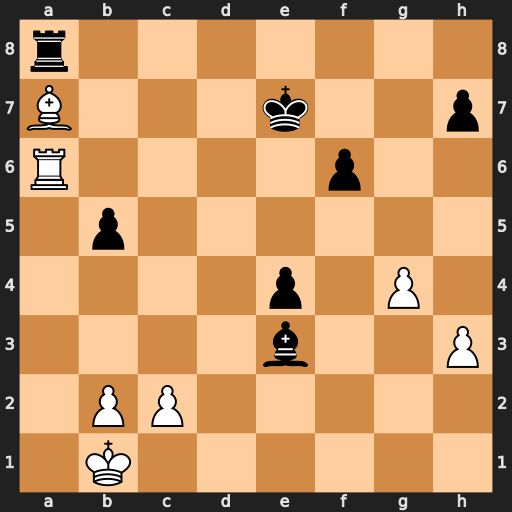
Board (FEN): r7/B3k2p/R4p2/1p6/4p1P1/4b2P/1PP5/1K6
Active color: w
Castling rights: -
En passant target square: -
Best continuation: Bc5+ Bxc5 Rxa8